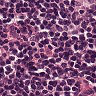
Metastatic tissue present: no